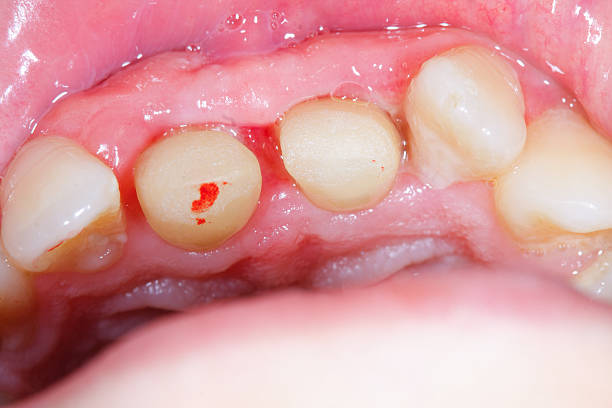
Condition: Gingivitis